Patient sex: M
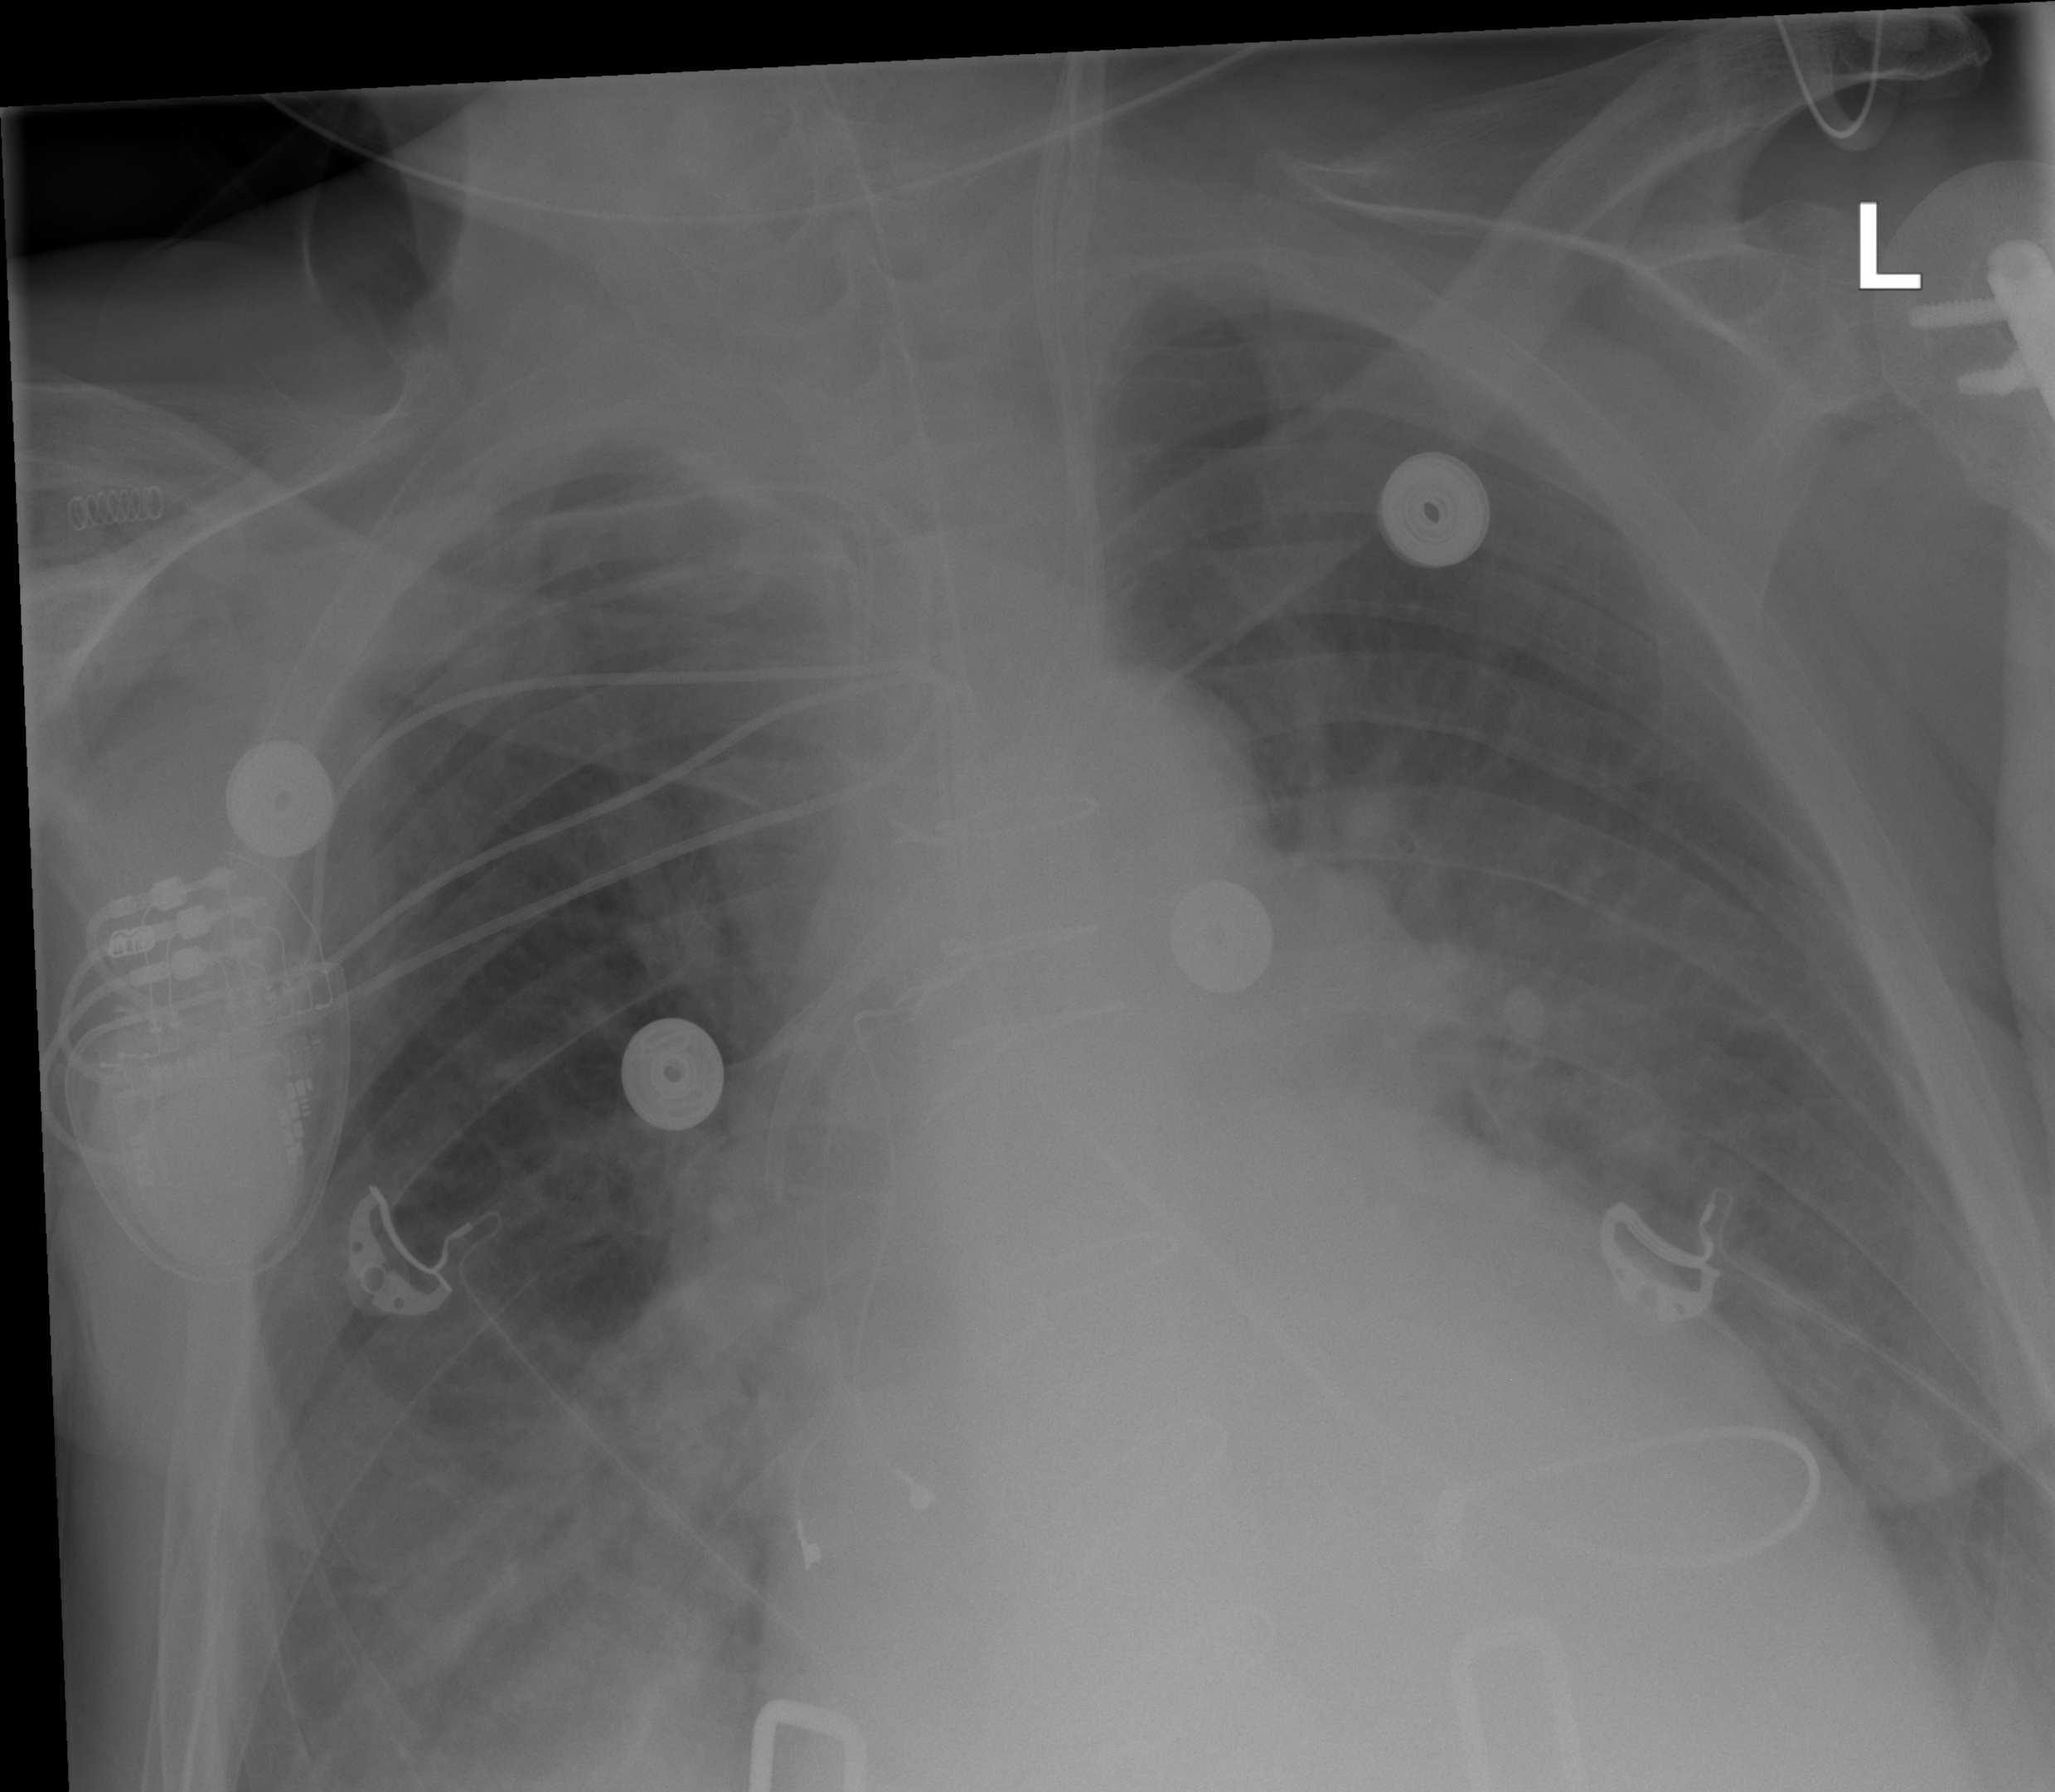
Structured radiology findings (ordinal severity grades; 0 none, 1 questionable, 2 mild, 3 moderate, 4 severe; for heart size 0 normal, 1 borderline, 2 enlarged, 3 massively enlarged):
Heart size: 2
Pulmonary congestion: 2
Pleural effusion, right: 2
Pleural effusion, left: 2
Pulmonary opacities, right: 3
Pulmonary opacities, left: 3
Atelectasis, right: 2
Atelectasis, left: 2